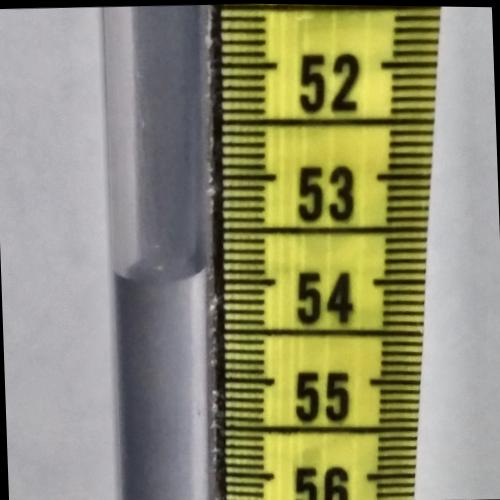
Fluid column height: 53.9 cm